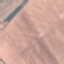
Land use / land cover class: AnnualCrop